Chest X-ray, PA view. Patient: 39 years old, sex M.
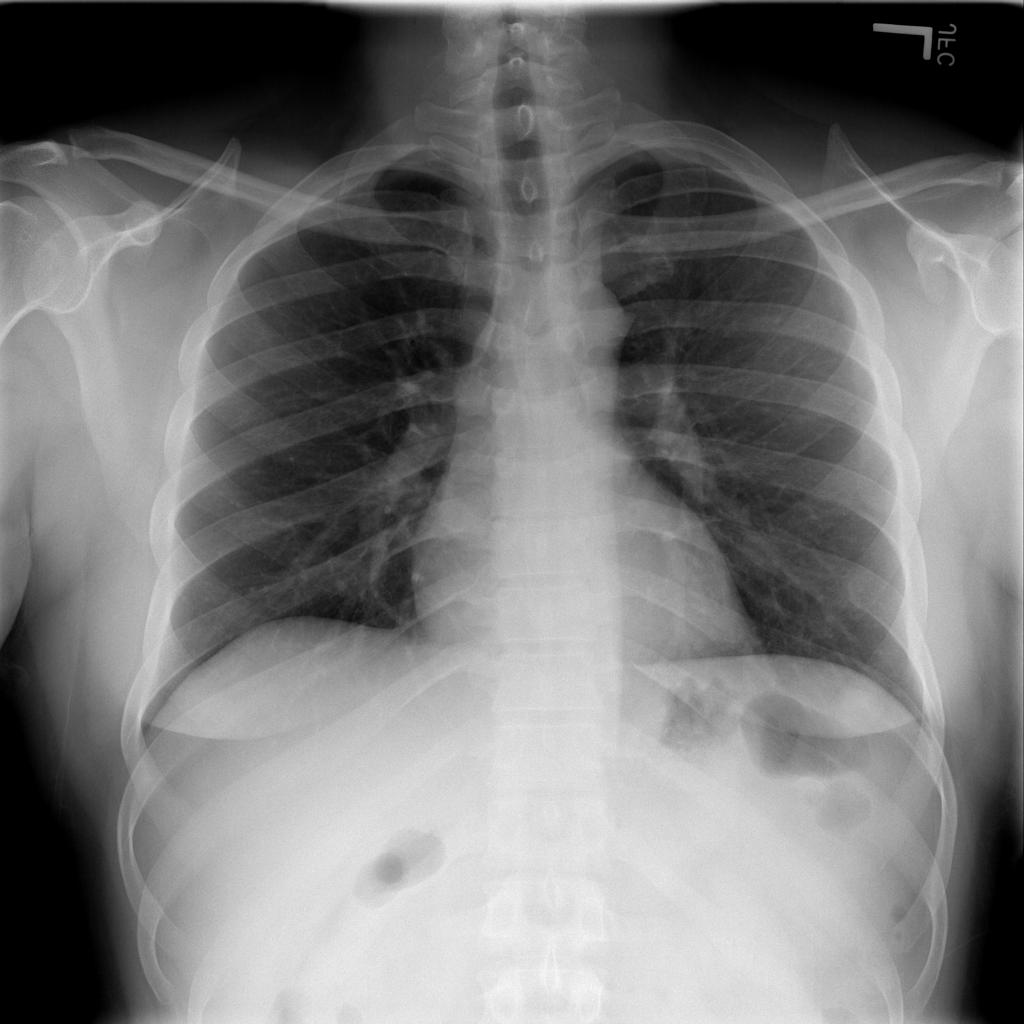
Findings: No Finding